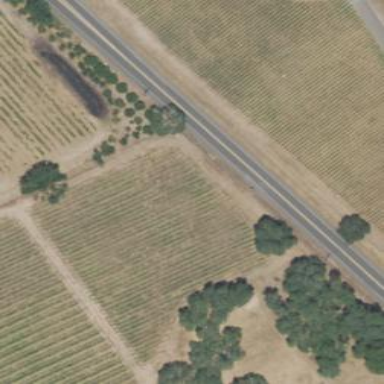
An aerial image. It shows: Vineyard growing grapes.